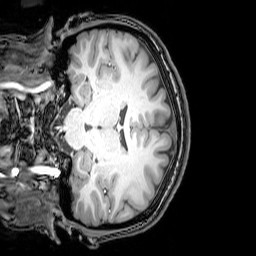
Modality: T1w
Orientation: coronal
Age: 26
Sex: female
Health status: healthy
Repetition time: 0.081 s
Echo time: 0.037 s